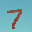
Label: 7